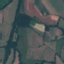
Label: Pasture